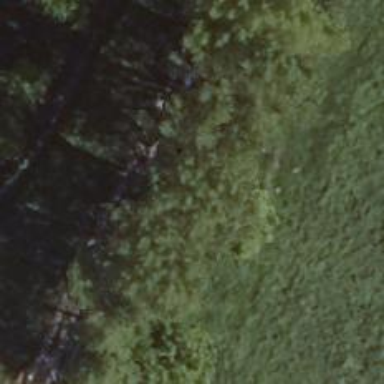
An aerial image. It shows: Row of deciduous broadleaved trees.